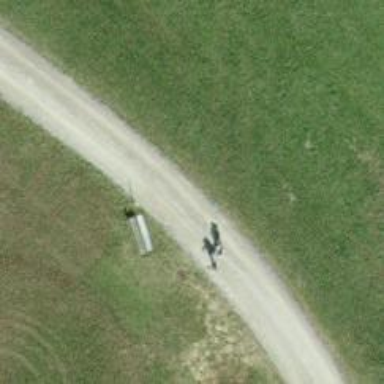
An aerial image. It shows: Bench.